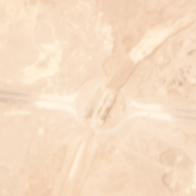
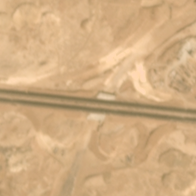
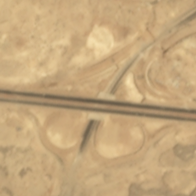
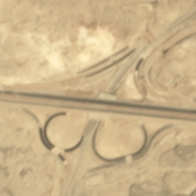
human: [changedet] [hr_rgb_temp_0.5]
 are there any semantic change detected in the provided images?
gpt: two staright main roads and several other roads appeared in the middle of the scene .

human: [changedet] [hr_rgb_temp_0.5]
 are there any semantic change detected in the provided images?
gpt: two main roads have constructed on the bareland .

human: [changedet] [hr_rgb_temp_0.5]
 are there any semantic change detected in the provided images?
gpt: two curve roads intersectional with two main roads appeared athe bottom of the scene .

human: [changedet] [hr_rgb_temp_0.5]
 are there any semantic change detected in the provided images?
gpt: the construction of two main roads with several other roads have completed .

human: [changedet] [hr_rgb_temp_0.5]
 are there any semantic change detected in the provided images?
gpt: several roads with two main roads constructed on the original bareland .